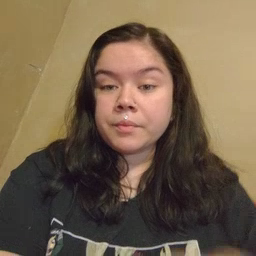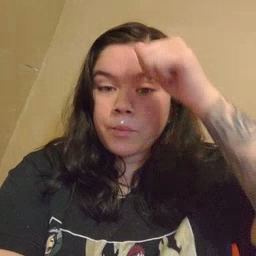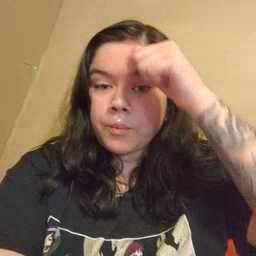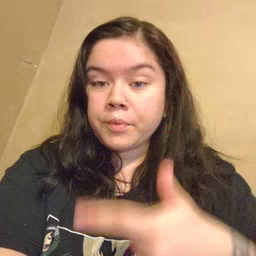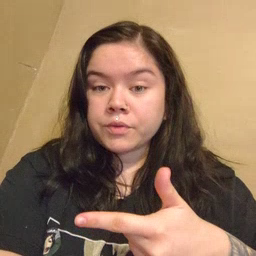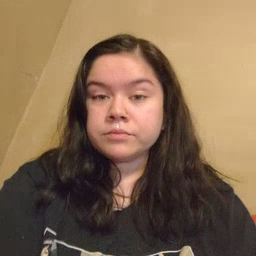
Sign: brother